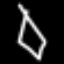
Label: diamond